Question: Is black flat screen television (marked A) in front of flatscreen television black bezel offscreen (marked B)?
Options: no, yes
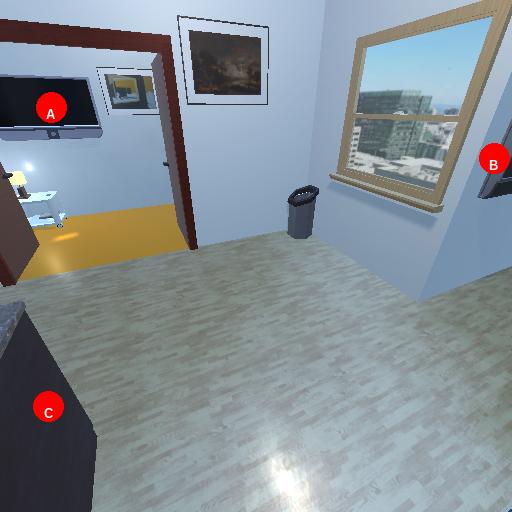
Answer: no